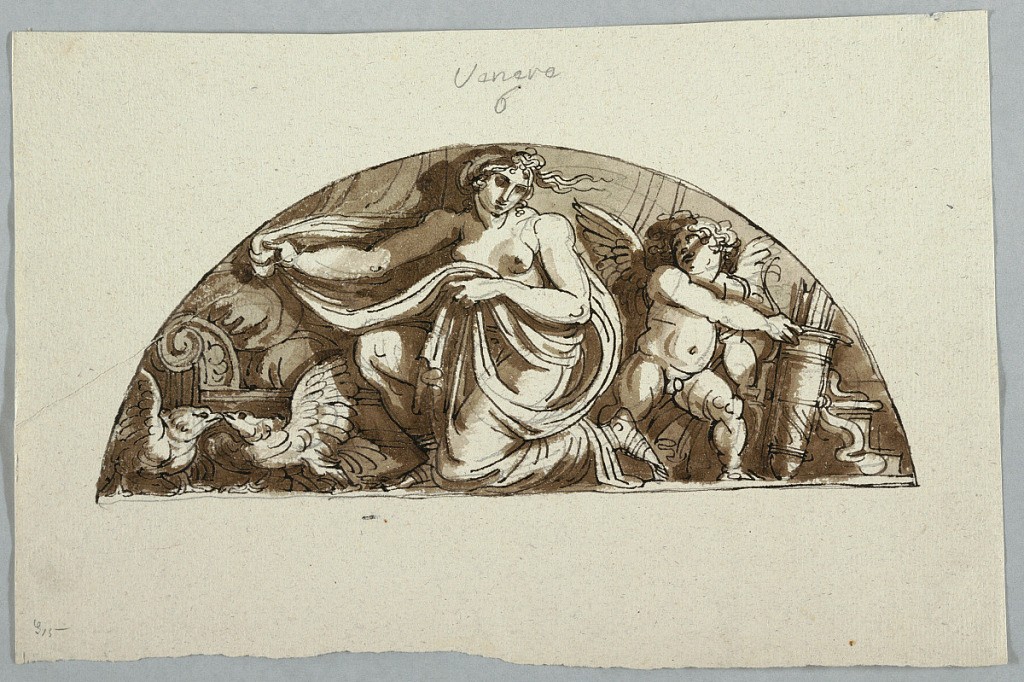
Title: Drawing
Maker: Felice Giani, Italian, 1758–1823
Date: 1810-1822
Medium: Pencil. Pen, ink. Brush, bistre. Rough greyish paper.
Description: Horizontal Rectangle. She is shown kneeling in front of her bed. Two doves are at left, cupid beside a quiver at right.